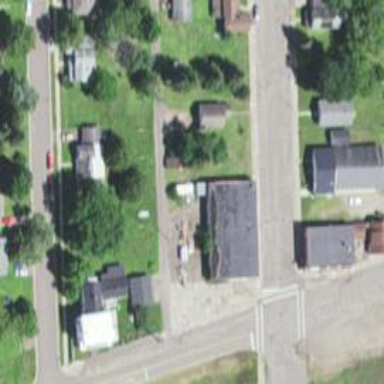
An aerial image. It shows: Alley classified as service road.